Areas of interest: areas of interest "Shopping Mall"
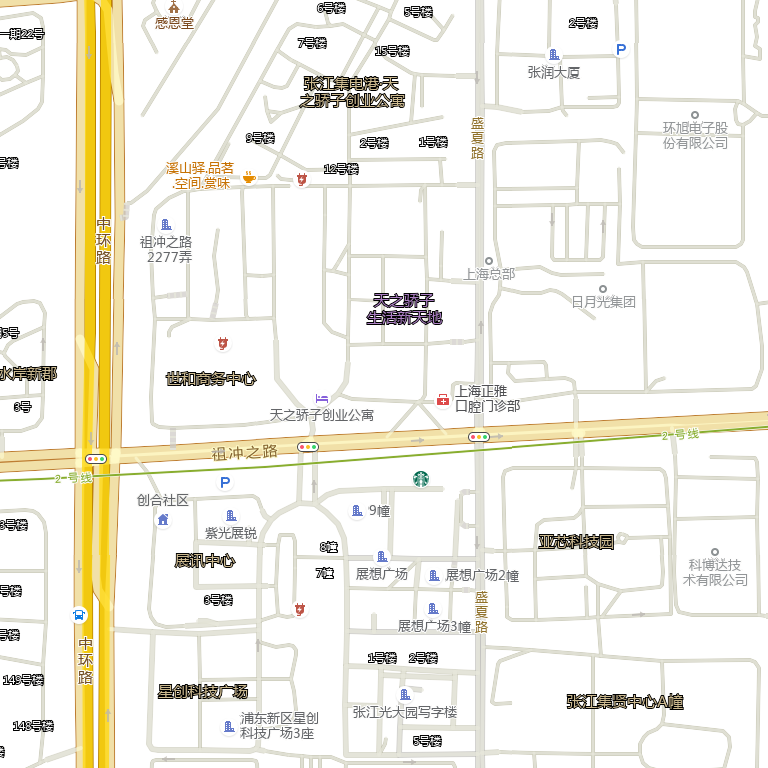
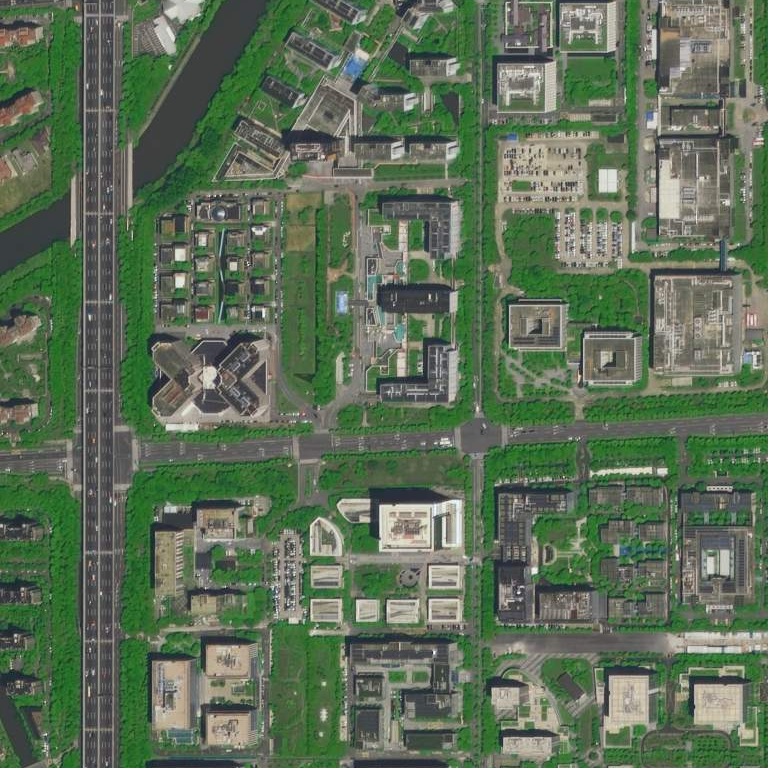